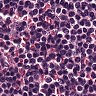
Metastatic tissue present: no